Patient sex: F
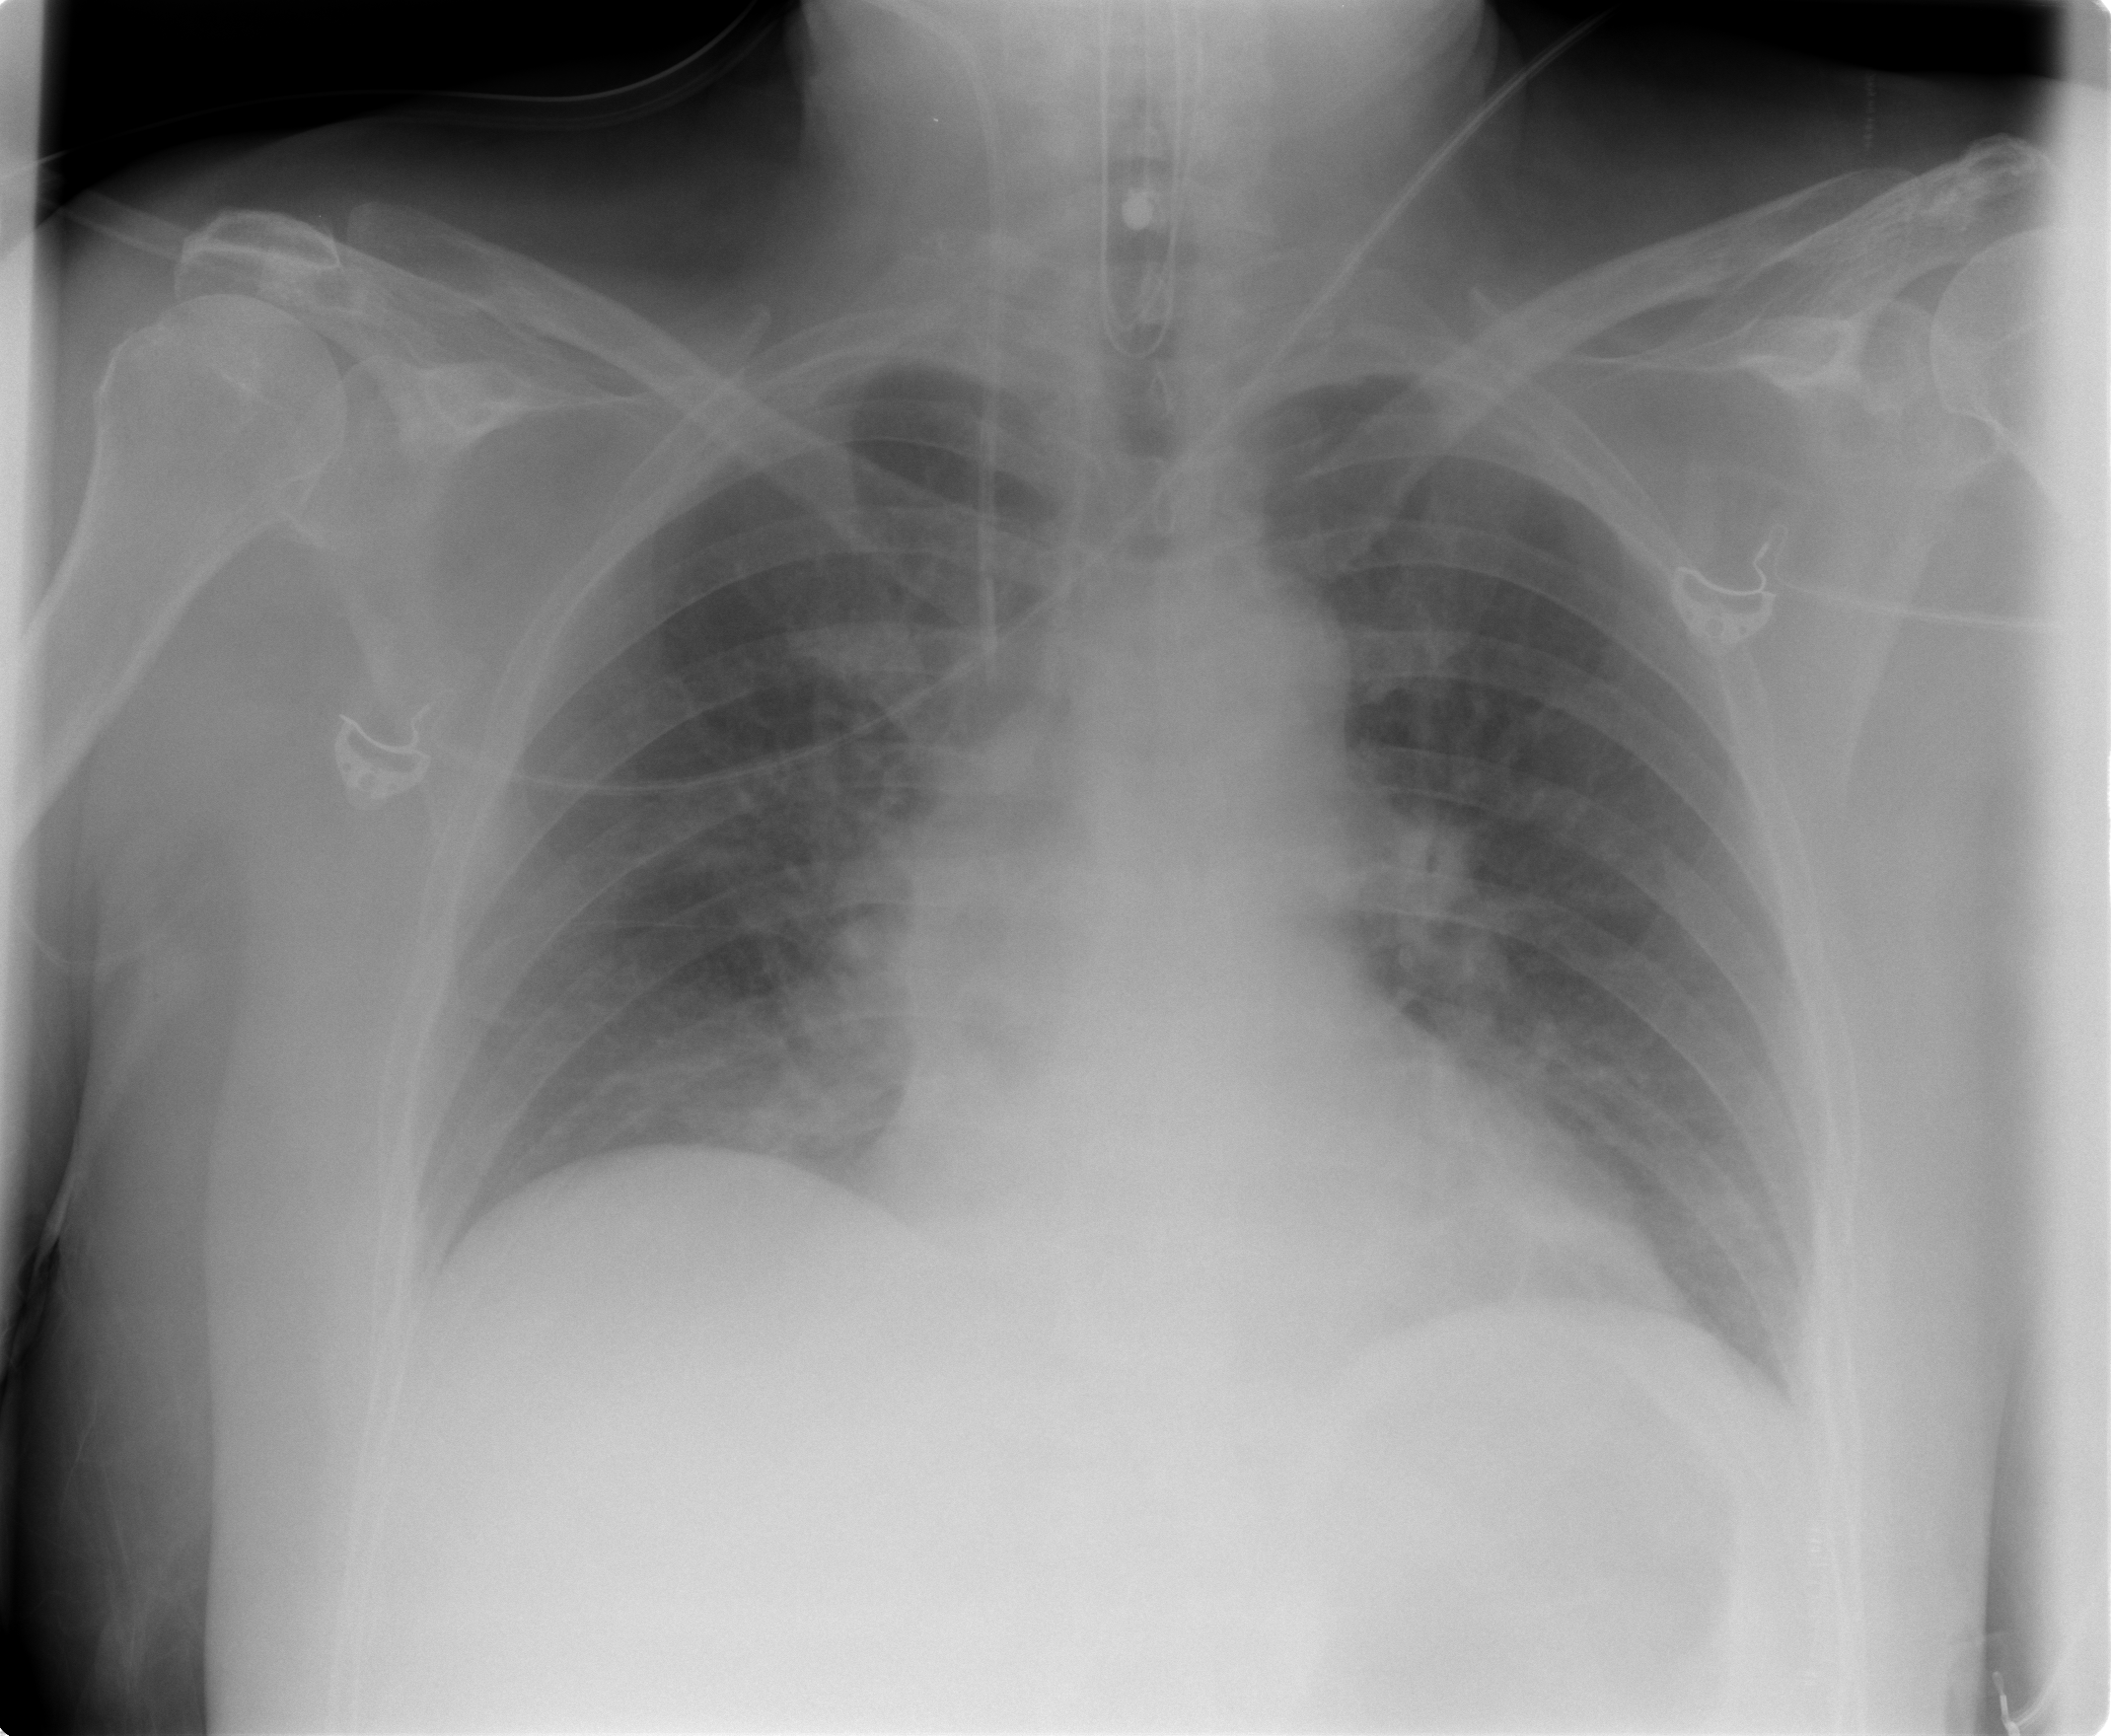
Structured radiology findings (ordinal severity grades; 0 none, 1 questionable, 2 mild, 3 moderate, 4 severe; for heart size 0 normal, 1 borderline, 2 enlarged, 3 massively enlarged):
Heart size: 0
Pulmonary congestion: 0
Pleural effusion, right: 0
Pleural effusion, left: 0
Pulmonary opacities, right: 0
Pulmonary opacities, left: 0
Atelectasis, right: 2
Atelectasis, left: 0